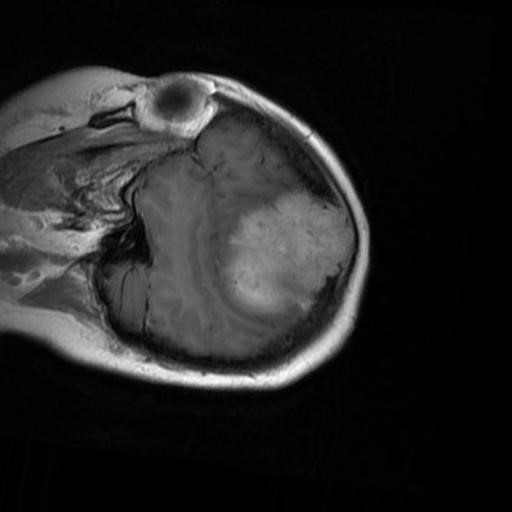
Label: brain_menin